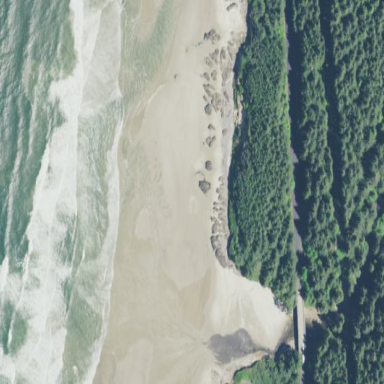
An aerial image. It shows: Sandy beach with natural surface.